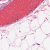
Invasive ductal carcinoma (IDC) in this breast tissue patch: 0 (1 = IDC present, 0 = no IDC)